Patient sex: F
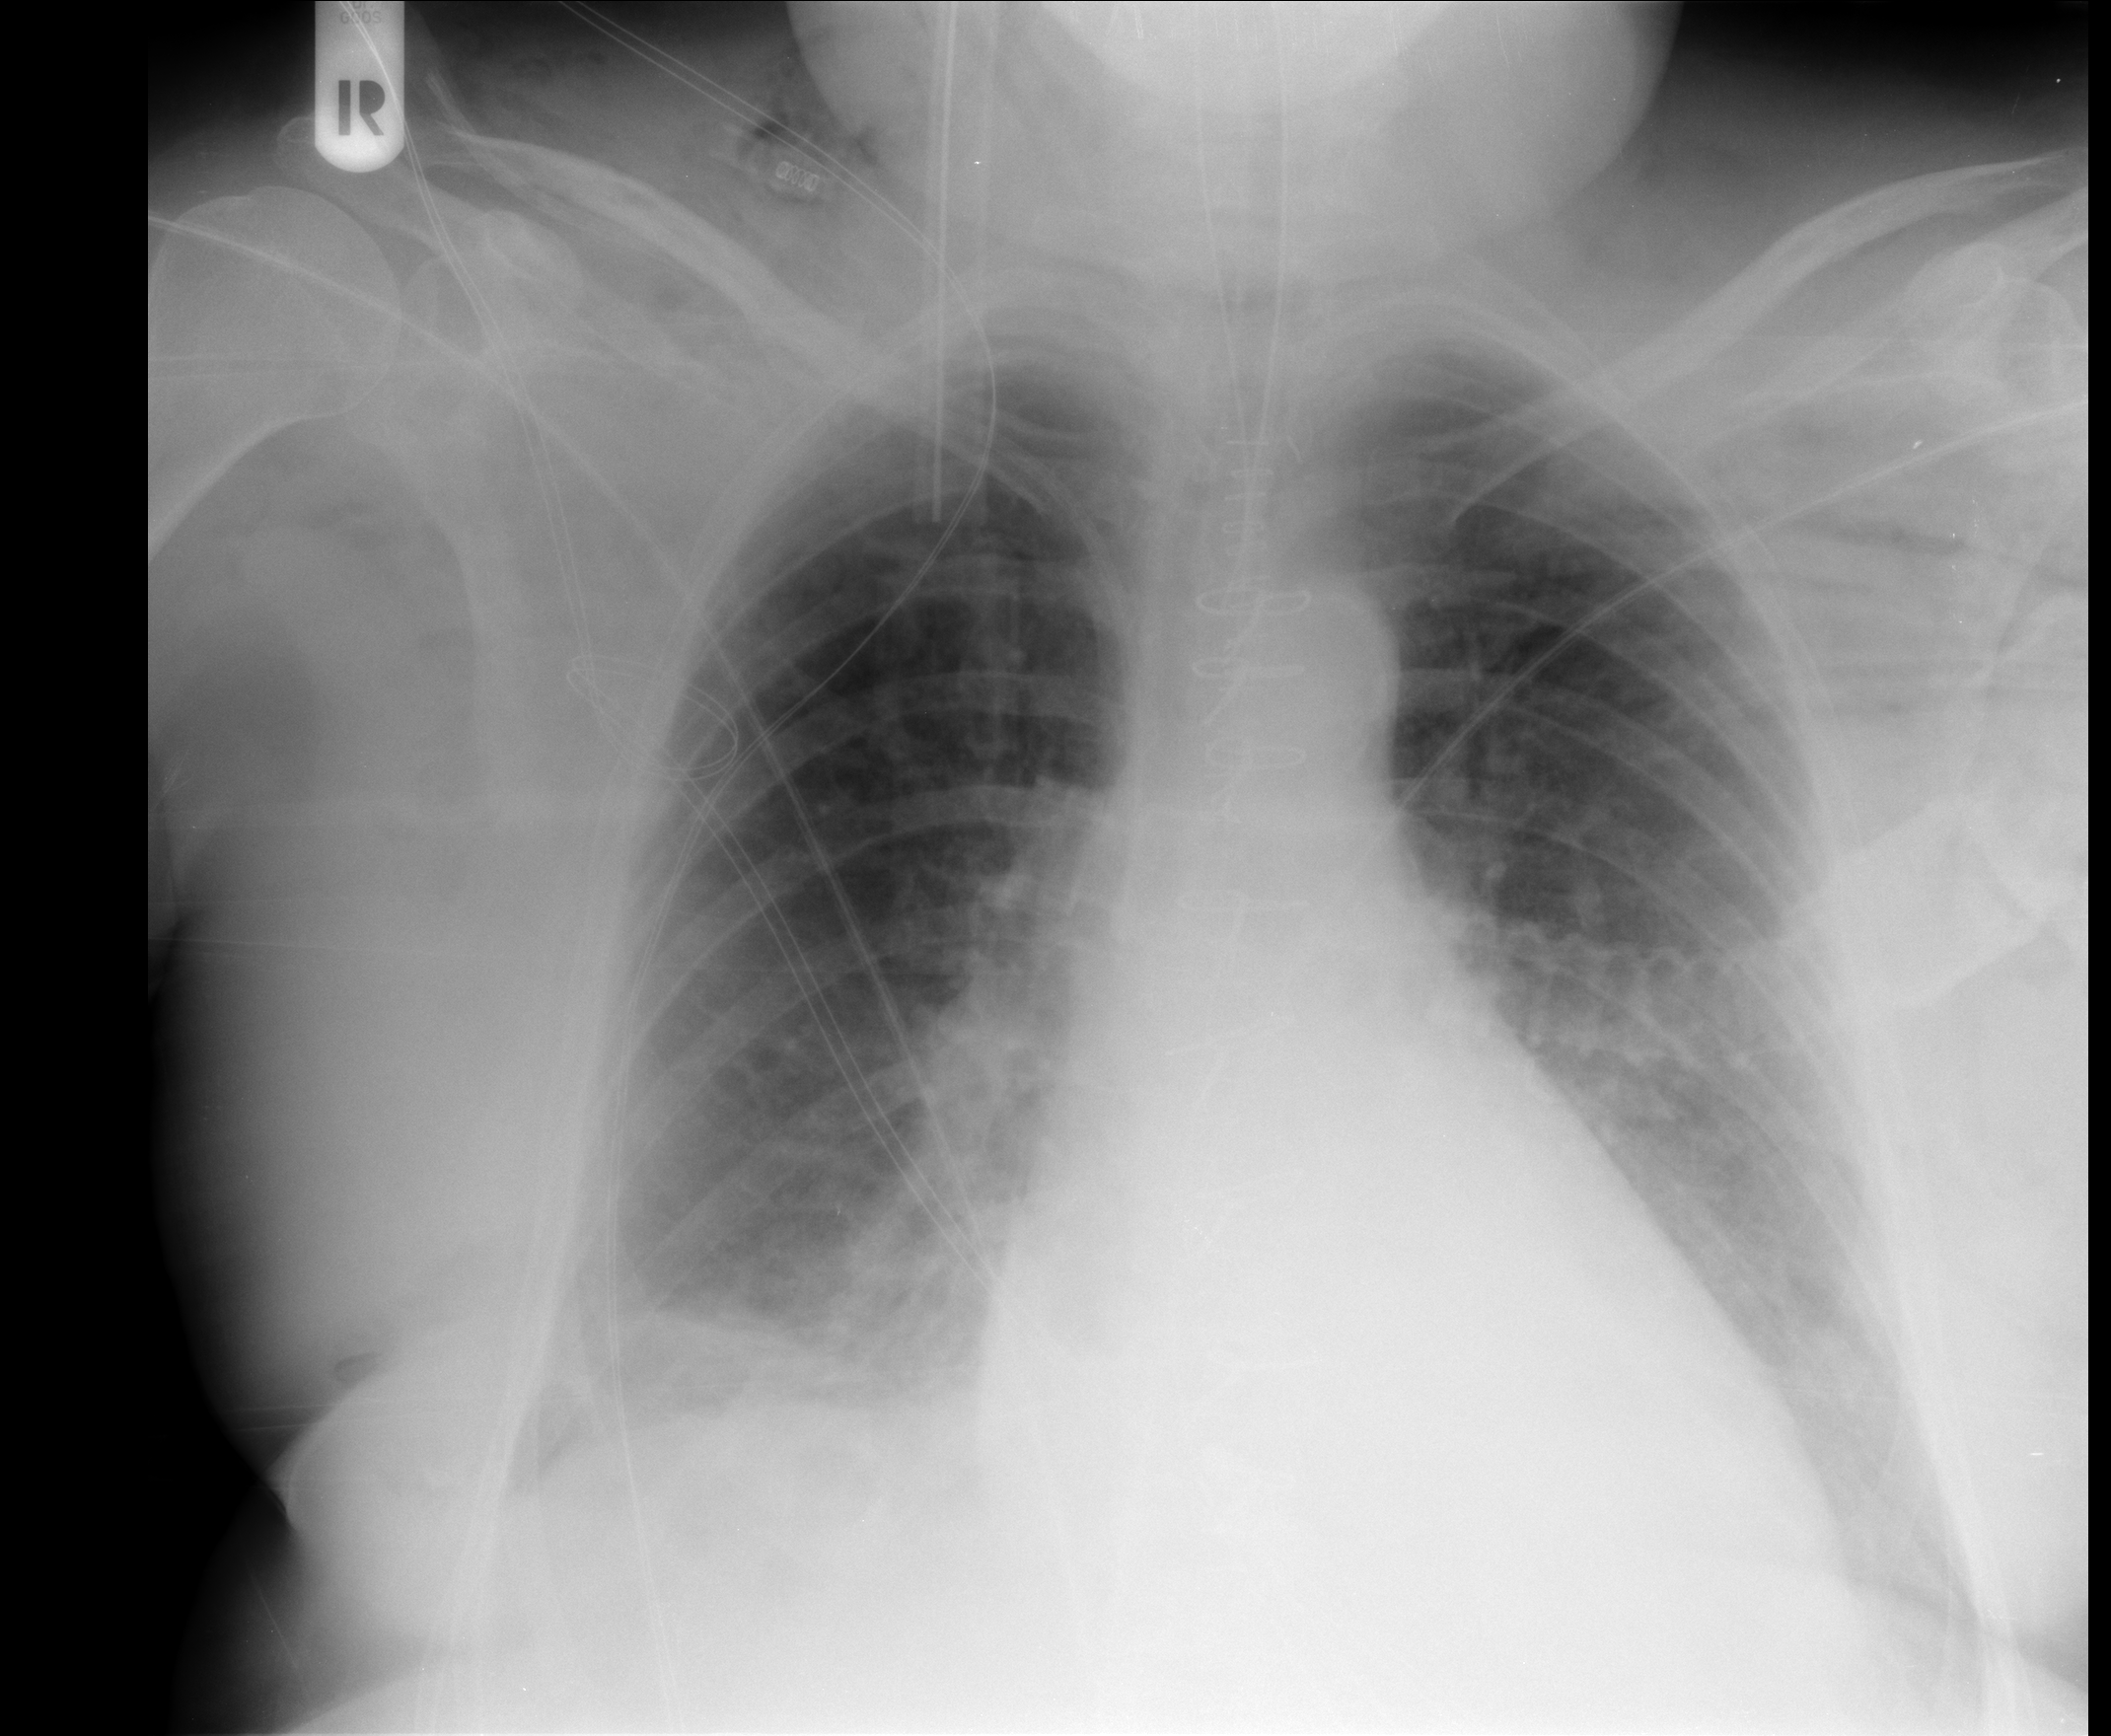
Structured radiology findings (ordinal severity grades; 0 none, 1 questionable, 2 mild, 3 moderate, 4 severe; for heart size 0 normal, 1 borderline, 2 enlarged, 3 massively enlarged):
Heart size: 2
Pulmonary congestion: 0
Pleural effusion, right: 2
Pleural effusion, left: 2
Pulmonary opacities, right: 0
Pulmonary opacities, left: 0
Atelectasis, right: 3
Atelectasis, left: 2